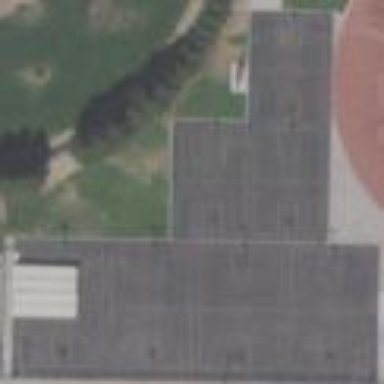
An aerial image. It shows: Sports center with basketball facilities on asphalt surface.